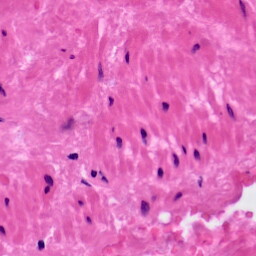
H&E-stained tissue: Prostate